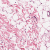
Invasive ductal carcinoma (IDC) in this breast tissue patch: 0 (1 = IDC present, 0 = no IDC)